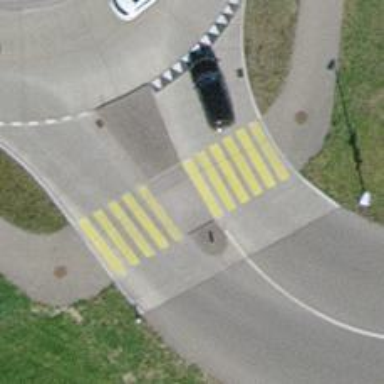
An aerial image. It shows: Uncontrolled zebra crossing with central island.